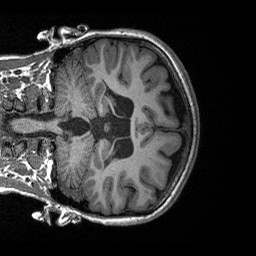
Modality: T1w
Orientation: coronal
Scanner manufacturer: siemens
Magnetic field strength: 3 T
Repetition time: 2.3 s
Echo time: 0.00226 s